Field crop: maize
Growth stage: 2
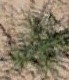
Species: salsola